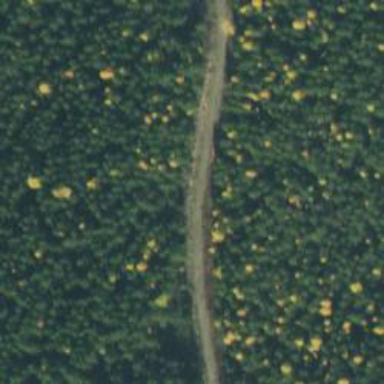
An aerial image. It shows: Track road with grade4 tracktype.